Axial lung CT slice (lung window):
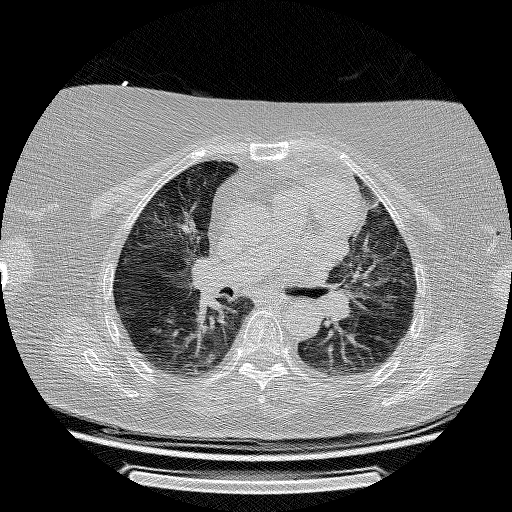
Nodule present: no